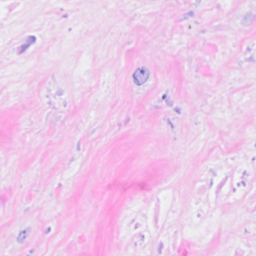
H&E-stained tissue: Breast